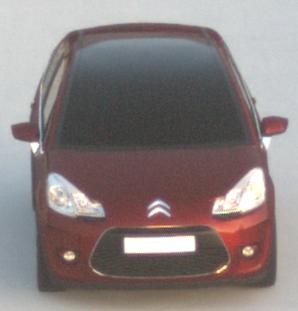
Make: Citroen
Model: C3 1.1
Detailed model: C3 (II)
Model produced from: 2010/01
Model produced until: 2012/03
Doors: 5
Color: red
Road condition: dry road
Daytime: sunrise or sunset
Contrast: low contrast